Question: In my app , i let user to set Count Down timer with 'UIDatePicker's' 'CountDownTimer'.
I have one 'UILabel' to show count time When user choose time from CountDownTimer, i want to show coumt down that user chosen in CoutDownTimer like following pic.

So i retrieve count time that user chosen from 'CountDownTimer' with following code
'''
self.dateFormatter = [[NSDateFormatter alloc] init];
[self.dateFormatter setDateFormat:@"HH:mm:ss"];
self.sleepTimer = [NSTimer timerWithTimeInterval:1.00 target:self selector:@selector(timerFired:) userInfo:nil repeats:NO];
'''
When it reach 00:00 , i want to fire a event.
I don't know how to reduce every second count down.
Thanks you for your help.
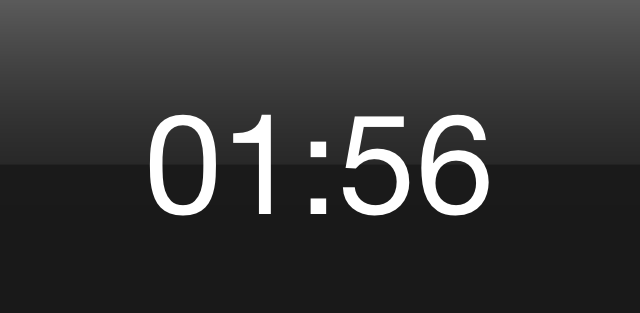
Answer: Save the 'countDownDuration' property of your 'UIDatePicker' (the value is given in seconds) in an instance variable called something like 'secondsLeft'.
'''
self.sleepTimer = [NSTimer scheduledTimerWithTimeInterval:1.00 target:self selector:@selector(timerFired:) userInfo:nil repeats:YES];
'''
That will call your method 'timerFired:' every second. Subtract 'secondsLeft' by 1. Update your 'UILabel' with the time left (format your seconds into hh:mm:ss - <URL>.
Remember to clean up once the countdown is complete;
'''
[self.sleepTimer invalidate];
self.sleepTimer = nil;
'''